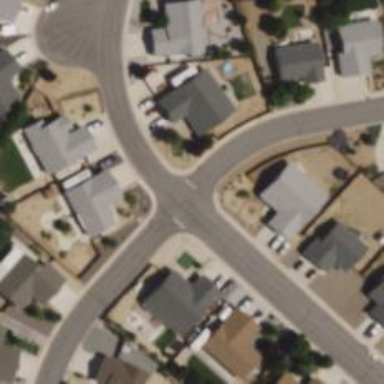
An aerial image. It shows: Residential road with asphalt surface and separate sidewalk.